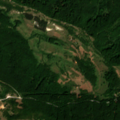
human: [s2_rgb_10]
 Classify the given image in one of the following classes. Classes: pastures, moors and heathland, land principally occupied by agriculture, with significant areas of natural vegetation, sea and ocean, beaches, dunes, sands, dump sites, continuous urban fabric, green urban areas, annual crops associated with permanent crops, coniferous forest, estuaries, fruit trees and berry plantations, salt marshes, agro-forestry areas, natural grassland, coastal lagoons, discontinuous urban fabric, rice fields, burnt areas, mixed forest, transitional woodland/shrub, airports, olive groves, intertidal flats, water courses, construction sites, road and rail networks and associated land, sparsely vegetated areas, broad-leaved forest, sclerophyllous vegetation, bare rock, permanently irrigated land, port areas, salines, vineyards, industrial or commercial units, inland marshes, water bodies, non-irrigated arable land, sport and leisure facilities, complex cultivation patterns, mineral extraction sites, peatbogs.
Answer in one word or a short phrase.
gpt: broad-leaved forest, natural grassland, transitional woodland/shrub